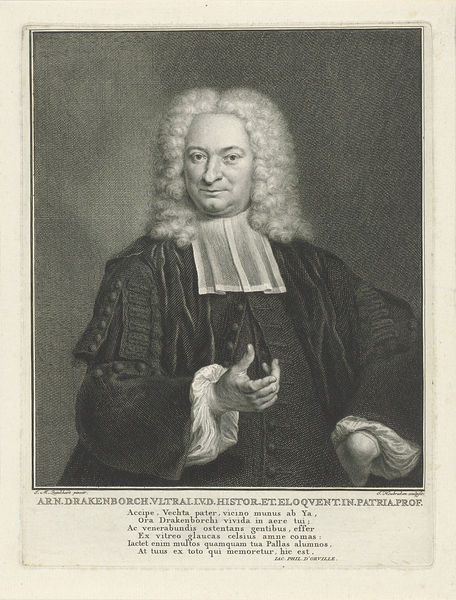
Titel: Portret van Arnold Drakenborch
Künstler: Jacob Houbraken
Standort: Amsterdam
Institution: Rijksmuseum
Schlagwörter: nase, augen, gesicht, porträt, kinn, perücke, schrift, folds, hands, king, white, black, collar, face, grey, hair, lace, nose, old, painting, portrait, robe, gown, print, knöpfe, hand, man, head, eyes, male, stand, paper, black and white, chin, coat, mouth, buttons, sketch, curls, jacket, writing, smile, photo, person, human, arms, pose, shoulder, vest, bäffchen, history, latein, engraving, eye, finger, fingers, lips, dutch, cheek, smoking, clothing, forehead, shirt, poster, latin, text, amtstracht, sleeves, words, wig, lost, one, cuffs, pipe, aristocrat, 18th century, brows, name, 17th century, waist, cleft, colllar, fingure, eyeys, eching, white hait, sleeved, blackbook, curli